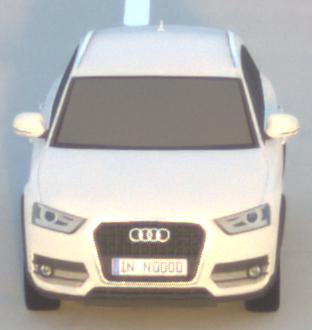
Make: Audi
Model: Q3 1.4 TFSI
Detailed model: Q3 (8U)
Model produced from: 2013/07
Model produced until: 2014/10
Doors: 5
Color: white
Road condition: dry road
Daytime: sunrise or sunset
Contrast: medium contrast